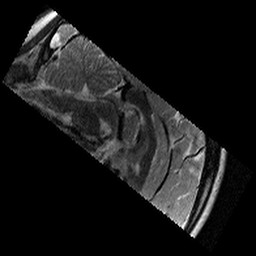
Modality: T2w
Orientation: sagittal
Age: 9
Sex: female
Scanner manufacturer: siemens
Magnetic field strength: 3 T
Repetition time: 9.23 s
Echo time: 0.067 s